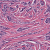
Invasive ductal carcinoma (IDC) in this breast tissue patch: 1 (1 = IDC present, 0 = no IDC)